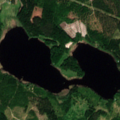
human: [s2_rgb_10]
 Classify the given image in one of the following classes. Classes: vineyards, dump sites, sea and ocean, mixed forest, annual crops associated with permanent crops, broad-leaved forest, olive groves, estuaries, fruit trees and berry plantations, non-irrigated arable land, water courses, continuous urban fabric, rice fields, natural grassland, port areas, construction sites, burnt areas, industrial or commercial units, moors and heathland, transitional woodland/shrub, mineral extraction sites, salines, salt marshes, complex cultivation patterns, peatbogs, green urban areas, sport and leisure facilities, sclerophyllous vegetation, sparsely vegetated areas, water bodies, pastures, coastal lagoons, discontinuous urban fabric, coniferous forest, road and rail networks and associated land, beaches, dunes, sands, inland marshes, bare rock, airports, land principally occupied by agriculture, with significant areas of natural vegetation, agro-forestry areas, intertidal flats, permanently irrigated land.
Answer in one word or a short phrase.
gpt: coniferous forest, mixed forest, transitional woodland/shrub, water bodies